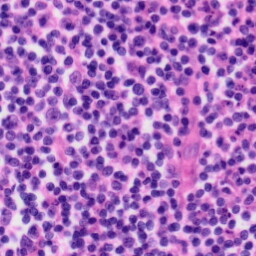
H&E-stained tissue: Tonsil